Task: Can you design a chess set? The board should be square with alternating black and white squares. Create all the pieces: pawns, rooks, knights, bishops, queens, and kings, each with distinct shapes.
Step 5297:
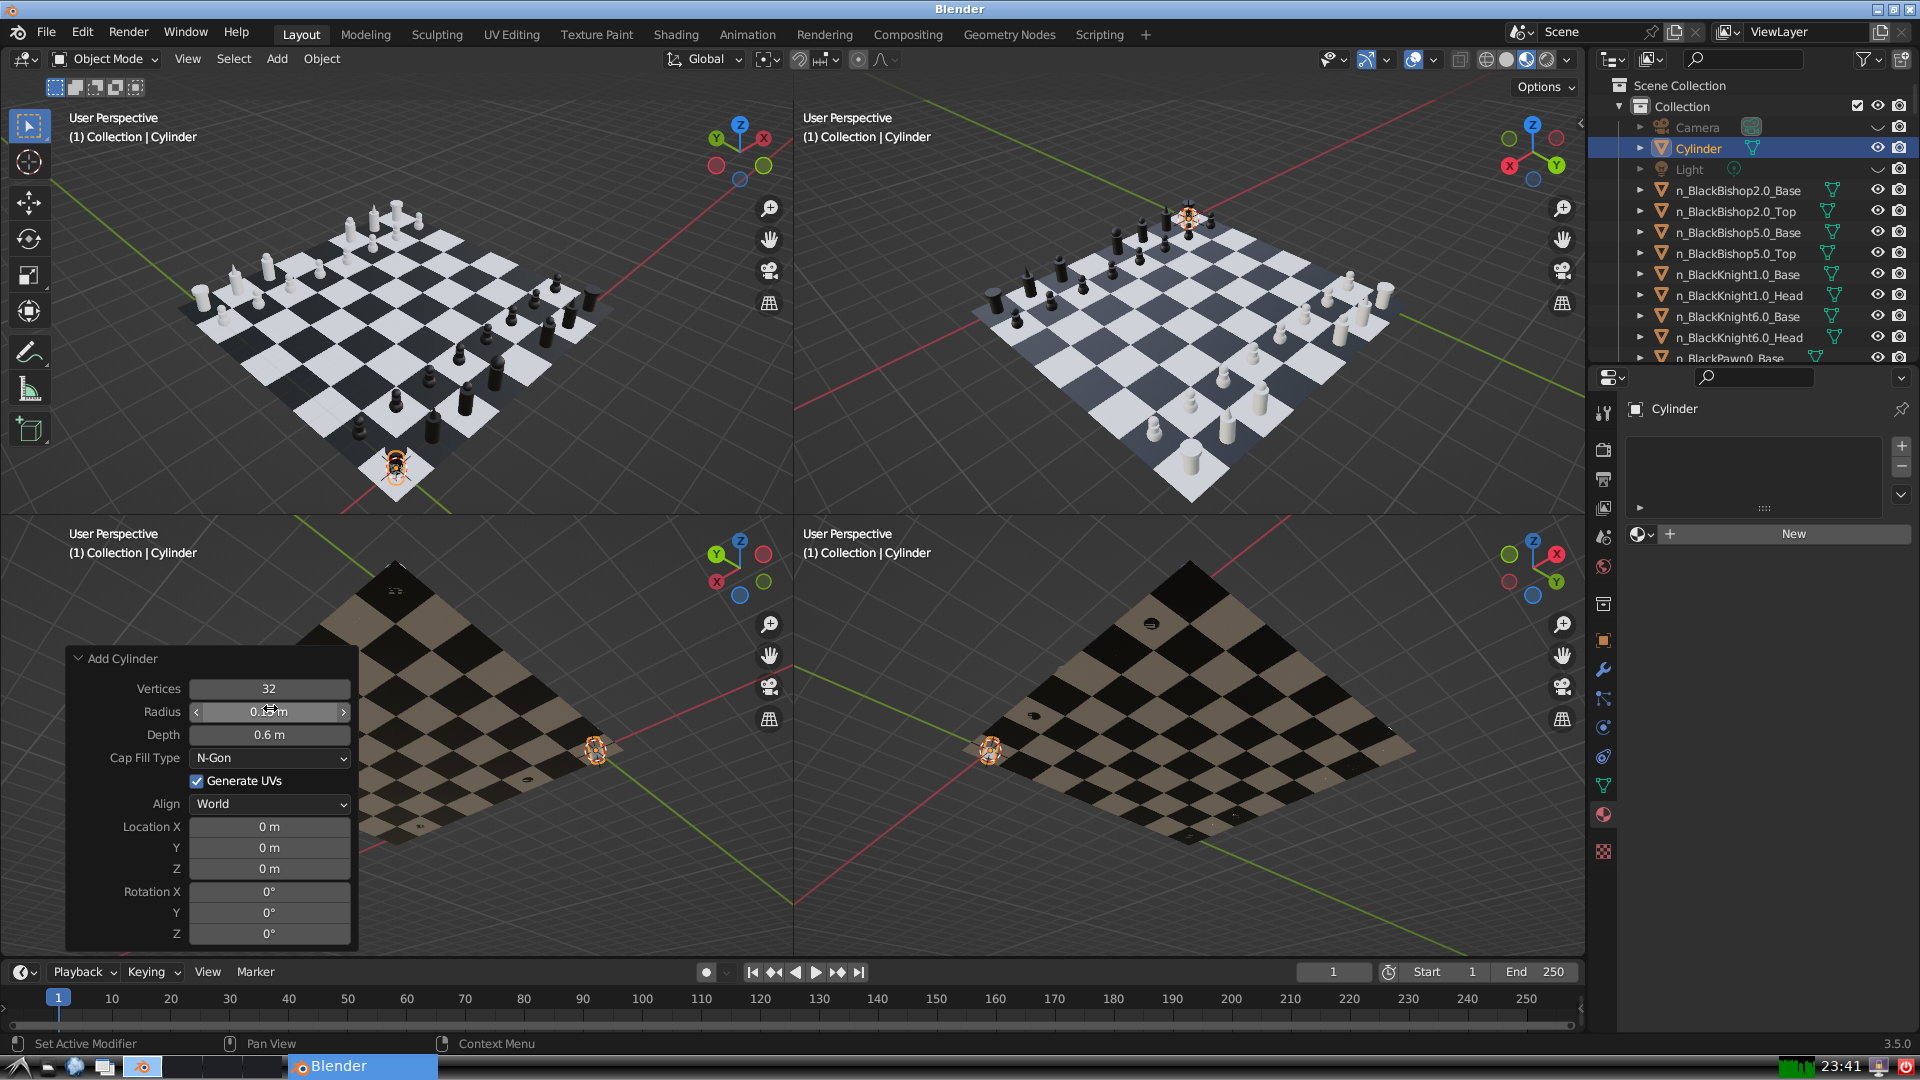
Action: click: no